The plot shows how the frequency content of a bearing vibration signal evolves over time (STFT spectrogram). Classify the bearing condition as one of: normal, inner_race, outer_race, ball.
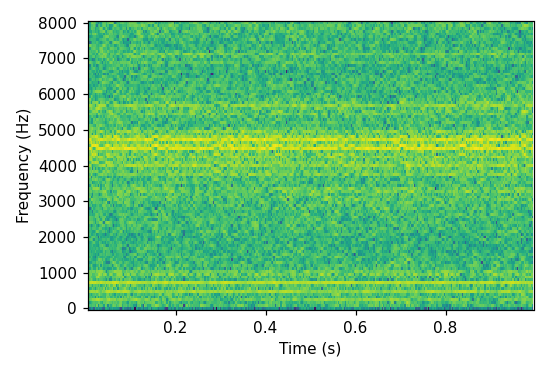
Answer: outer_race